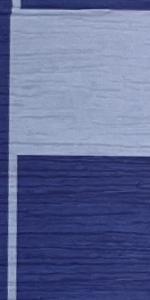
Label: Empty